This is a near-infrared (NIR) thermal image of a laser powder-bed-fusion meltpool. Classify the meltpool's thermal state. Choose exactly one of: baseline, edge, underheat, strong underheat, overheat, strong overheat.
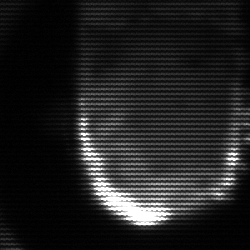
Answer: baseline